Aerial crown-view tile of a tropical tree (Barro Colorado Island, Panama), acquired 20241014:
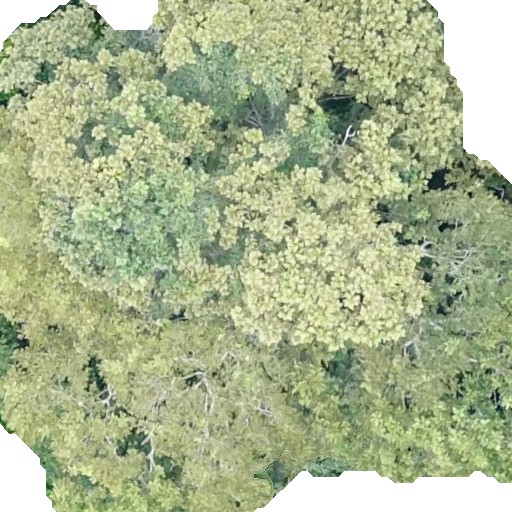
Species: Dipteryx oleifera
GBIF accepted scientific name: Dipteryx oleifera
Crown area: 435.363 m²